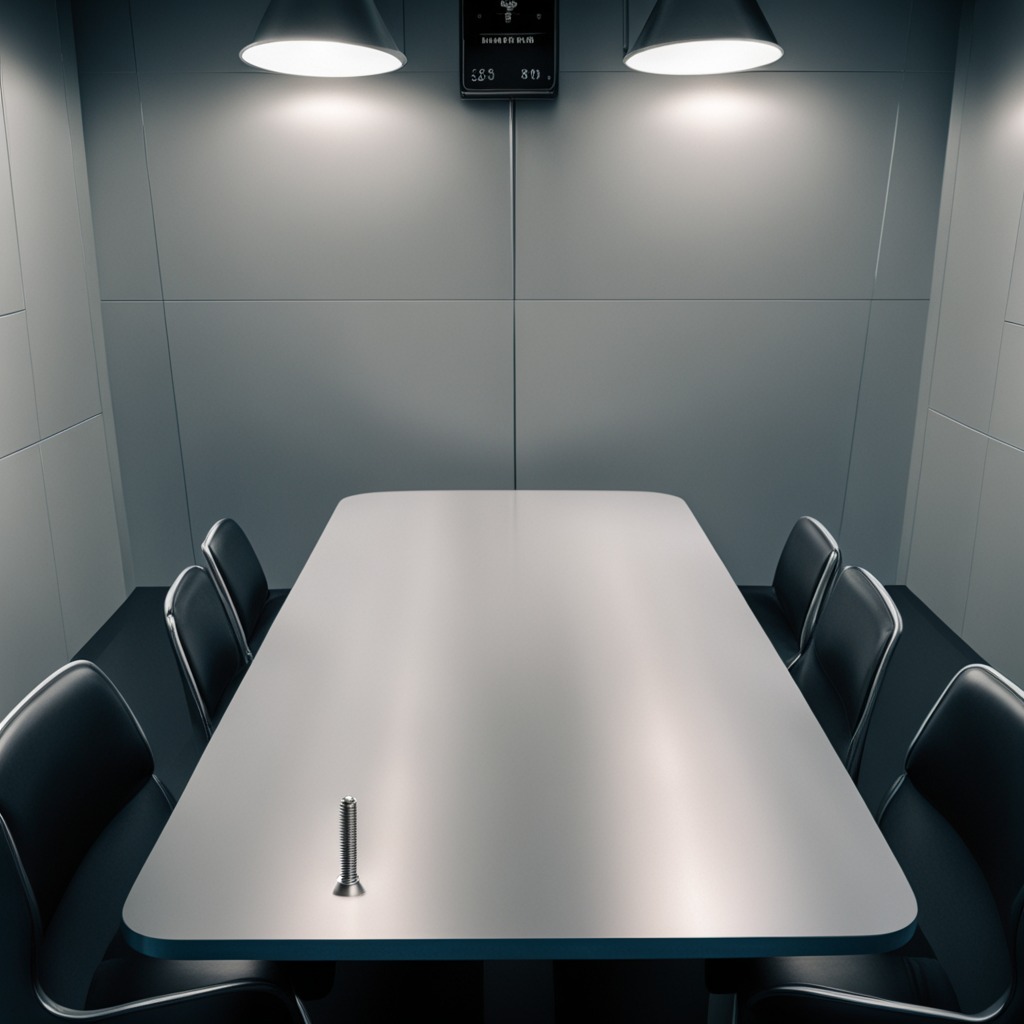
A metal screw is lying on the clean empty table in a railway signal maintenance room lit by harsh overhead fluorescents.